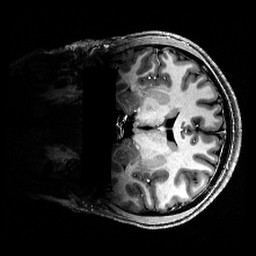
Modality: T1w
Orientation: coronal
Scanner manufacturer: siemens
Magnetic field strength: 6.98 T
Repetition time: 5 s
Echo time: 0.00343 s